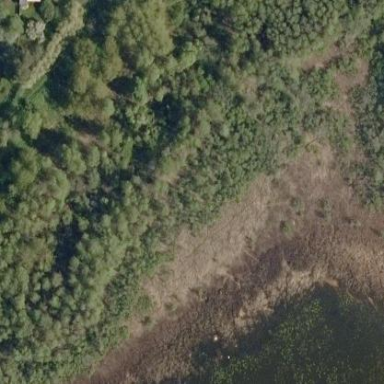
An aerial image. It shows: Marsh wetland.